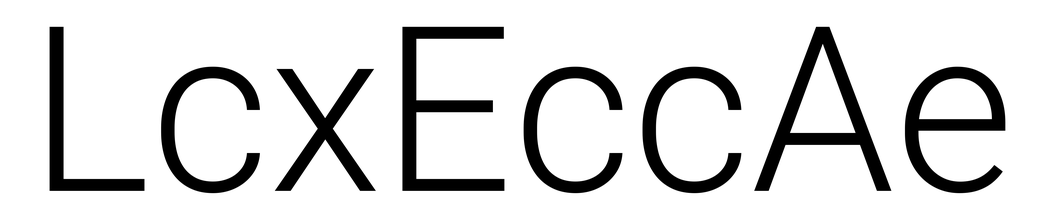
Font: Roboto_Light